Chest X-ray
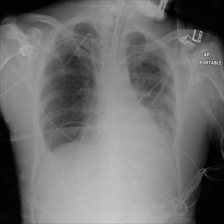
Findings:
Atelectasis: negative
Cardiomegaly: negative
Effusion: negative
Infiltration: negative
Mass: negative
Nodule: negative
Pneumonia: negative
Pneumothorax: negative
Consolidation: positive
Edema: negative
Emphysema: negative
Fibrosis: negative
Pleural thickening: negative
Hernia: negative